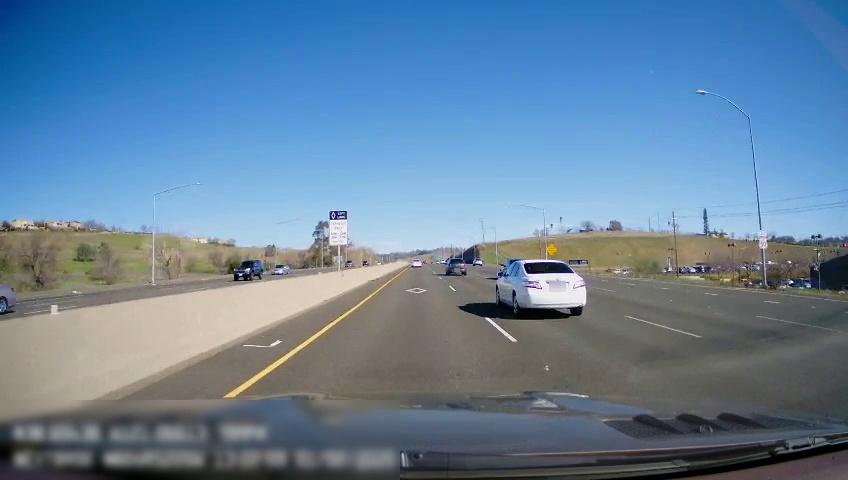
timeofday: Day
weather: Sunny
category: Drivable Space
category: Drivable Space
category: Vehicles | Car
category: Vehicles | SUV
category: Vehicles | Car
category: Vehicles | Car
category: Vehicles | Car
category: Vehicles | Car
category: Vehicles | SUV
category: Vehicles | SUV
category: Lanes | Current Lane
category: Lanes | Current Lane
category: Lanes | Alternate Lane
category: Lanes | Alternate Lane
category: Lanes | Alternate Lane
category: Lanes | Alternate Lane
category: Lanes | Opposite Lane
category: Lanes | Opposite Lane
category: Traffic | Signs